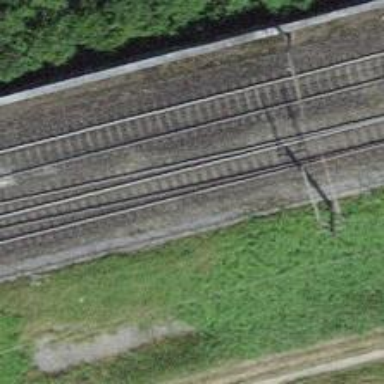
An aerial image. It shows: Railway siding with one electrified track and contact line for powering the train.